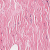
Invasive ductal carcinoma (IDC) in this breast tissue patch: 0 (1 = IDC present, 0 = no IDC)